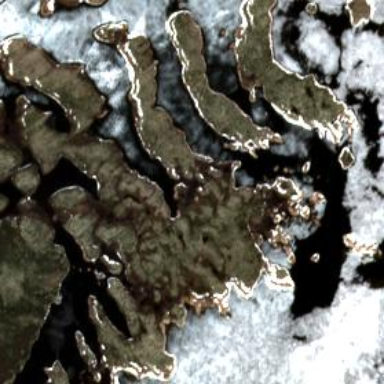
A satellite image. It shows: Island in the natural setting.